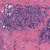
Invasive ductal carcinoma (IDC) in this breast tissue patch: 0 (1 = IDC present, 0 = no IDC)